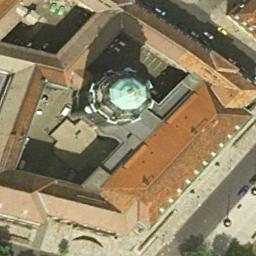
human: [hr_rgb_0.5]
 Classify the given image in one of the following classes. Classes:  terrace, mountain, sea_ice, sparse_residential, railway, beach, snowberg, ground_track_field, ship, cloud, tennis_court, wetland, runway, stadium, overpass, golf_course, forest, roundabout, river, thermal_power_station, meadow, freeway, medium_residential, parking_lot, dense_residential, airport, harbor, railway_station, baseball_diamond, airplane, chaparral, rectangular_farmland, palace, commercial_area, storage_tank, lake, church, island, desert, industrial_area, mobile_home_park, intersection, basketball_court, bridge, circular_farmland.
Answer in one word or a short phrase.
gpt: church